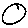
Label: circle